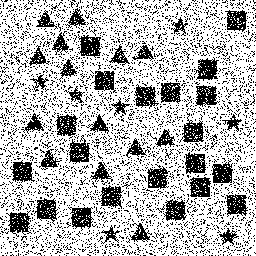
Squares: 21
Triangles: 14
Stars: 7
Total shapes: 42